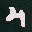
Label: 4